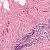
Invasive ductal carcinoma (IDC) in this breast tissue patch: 0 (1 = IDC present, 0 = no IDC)